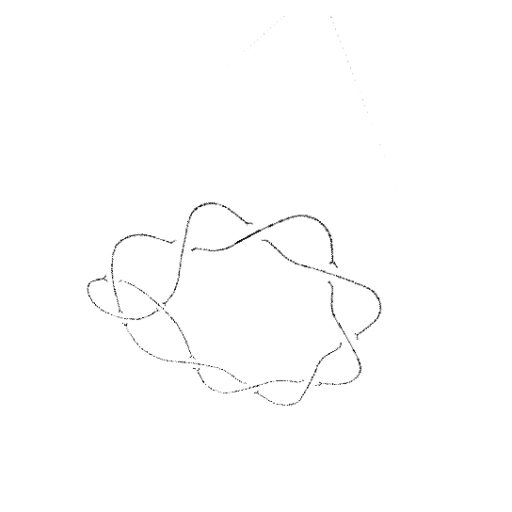
Crossing number: 10